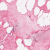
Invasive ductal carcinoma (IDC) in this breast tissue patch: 0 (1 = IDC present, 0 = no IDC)